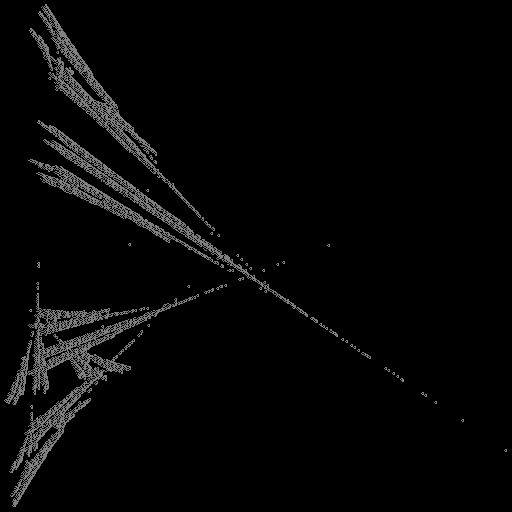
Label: ginkgo